Question: I created an Azure Web Job and published and associated with my Web App. I think created a schedule to run every hour.
When I login to the portal, I notice a new Schedule has been created. It has two automatically headers:
Where did that Basic Authorization key come from? I can't seem to find it when drilling into the Web Jobs tab under my Web App.
It's also strange the scheduler only allows for minimum of hour intervals for a "Basic" web app. But I can just create a fresh Scheduled Job using the same credentials in order to get minute level processing.

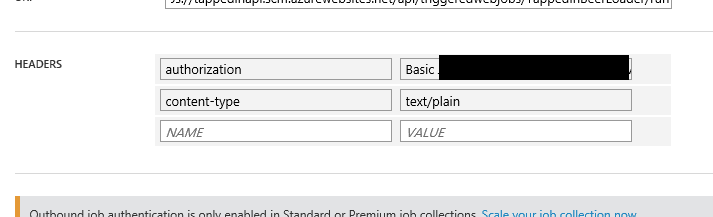
Answer: '''
$authPair = "$($site.PublishingUsername):$($site.PublishingPassword)";
$pairBytes = [System.Text.Encoding]::UTF8.GetBytes($authPair);
$encodedPair = [System.Convert]::ToBase64String($pairBytes);
'''
Reference
<URL>